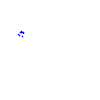
Particle: proton